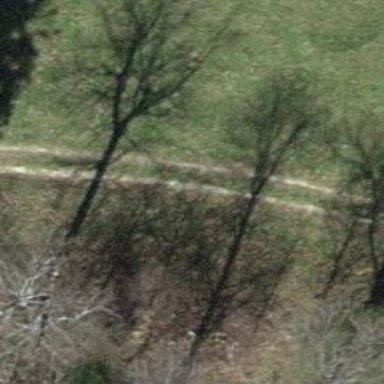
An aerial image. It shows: Track road with grade4 tracktype.